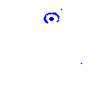
Particle: kaon